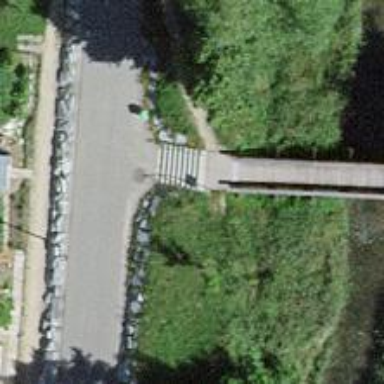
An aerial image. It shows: Road with steps.